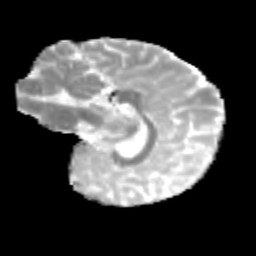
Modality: MD
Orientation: sagittal
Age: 12
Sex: female
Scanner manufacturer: siemens
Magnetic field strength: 3 T
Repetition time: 3.8 s
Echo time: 0.07 s